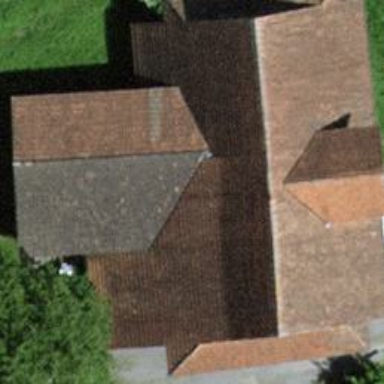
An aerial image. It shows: Gabled roof on farm auxiliary building.